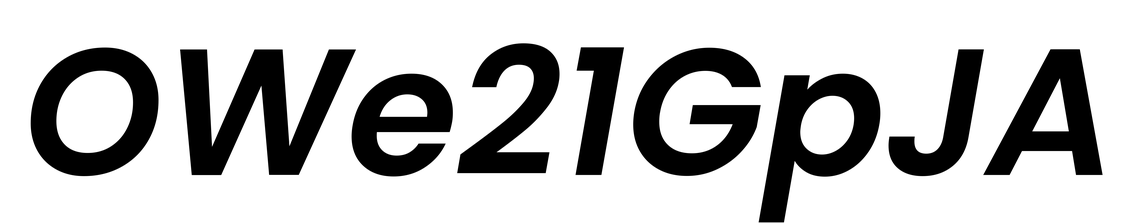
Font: Poppins-SemiBoldItalic